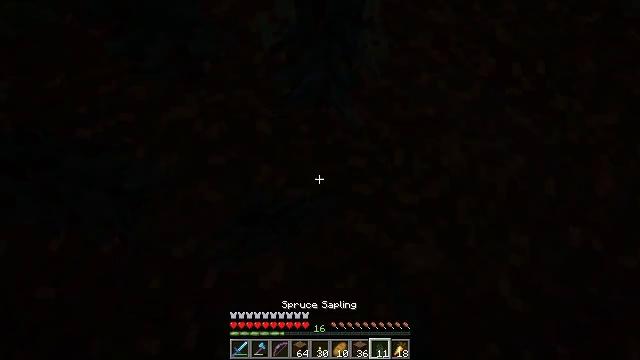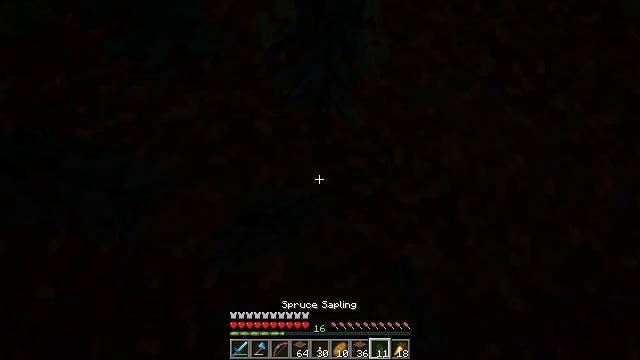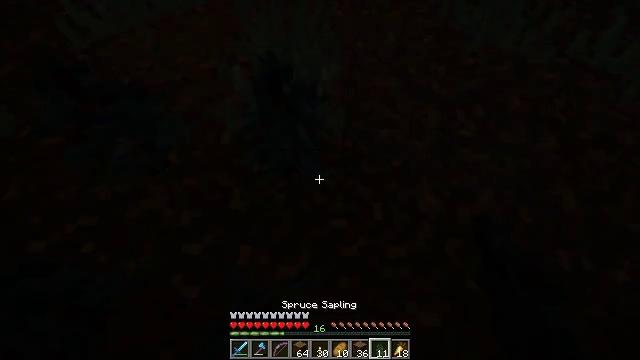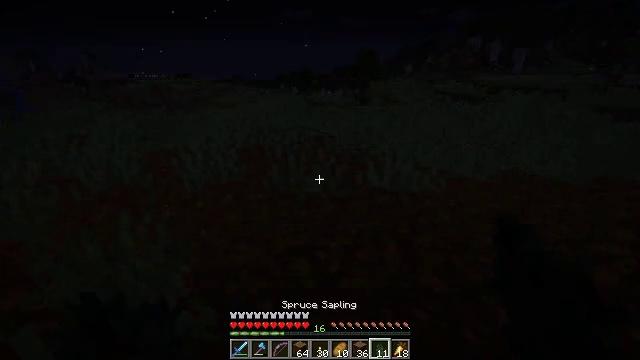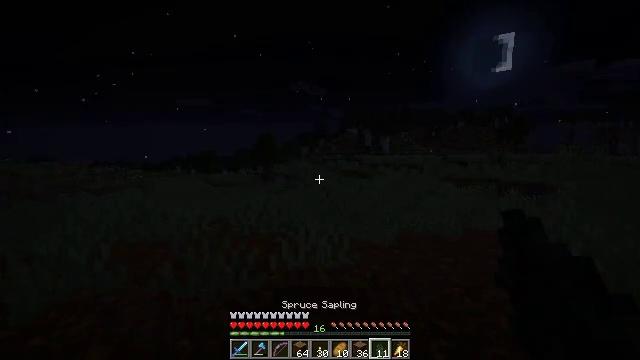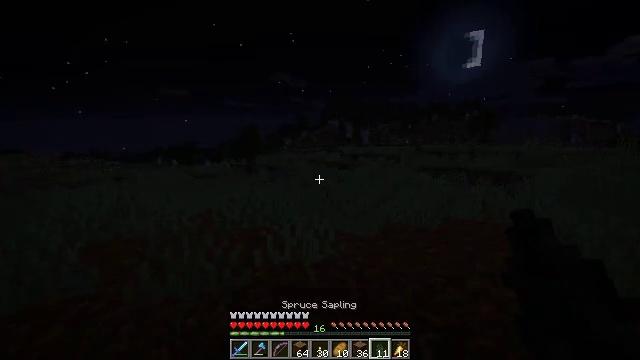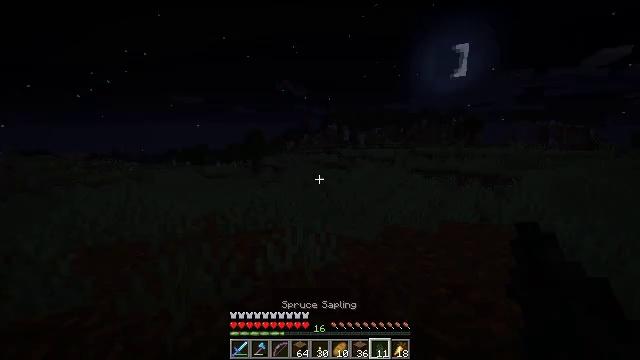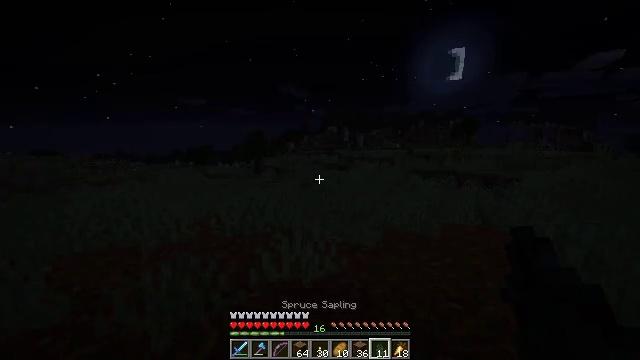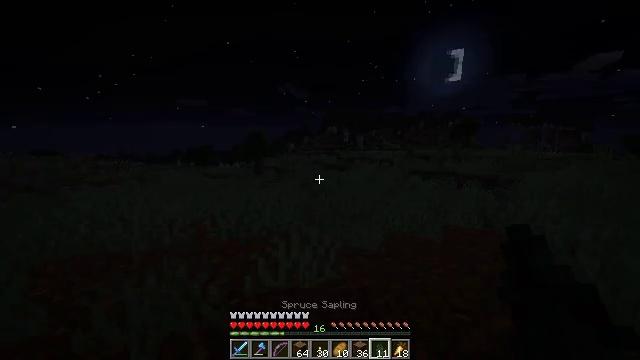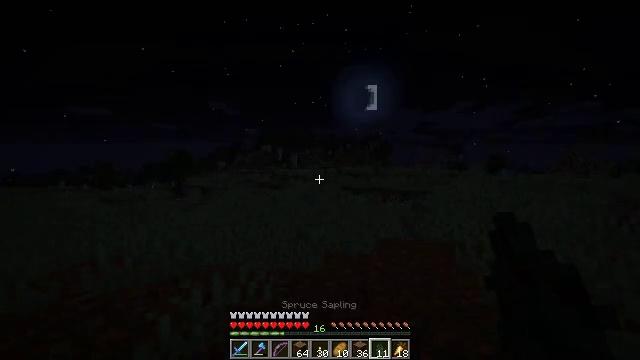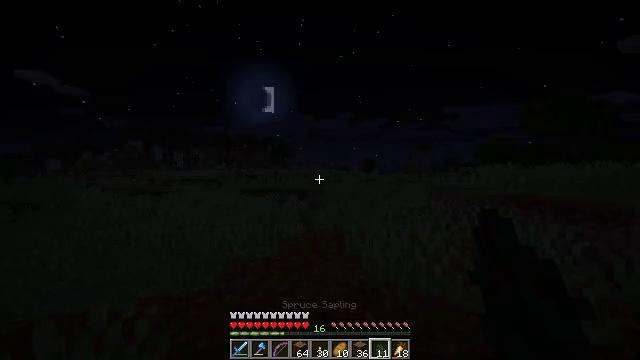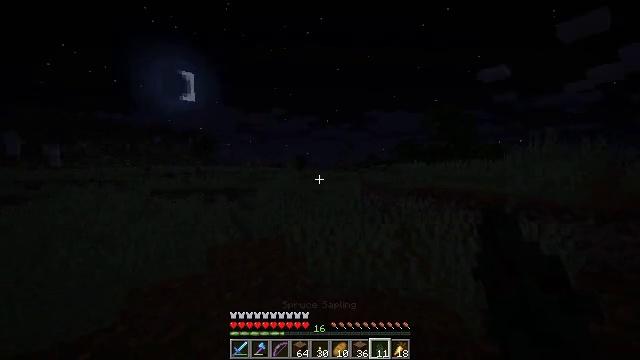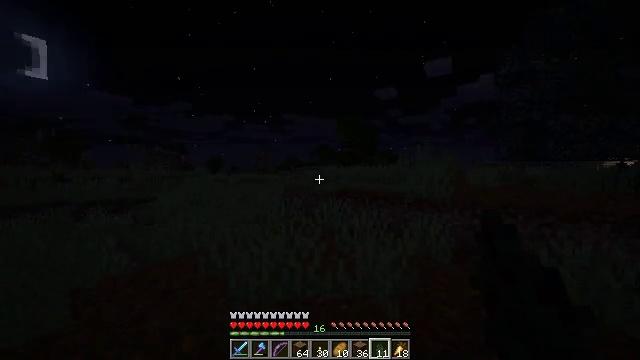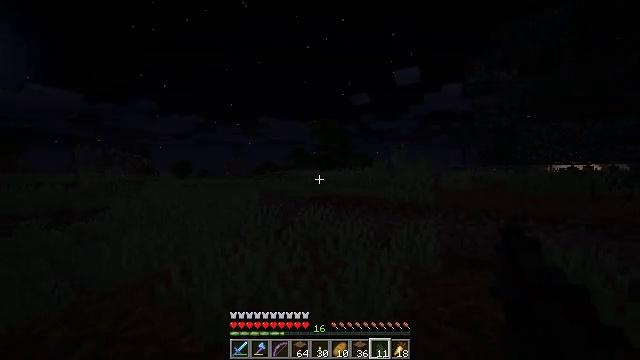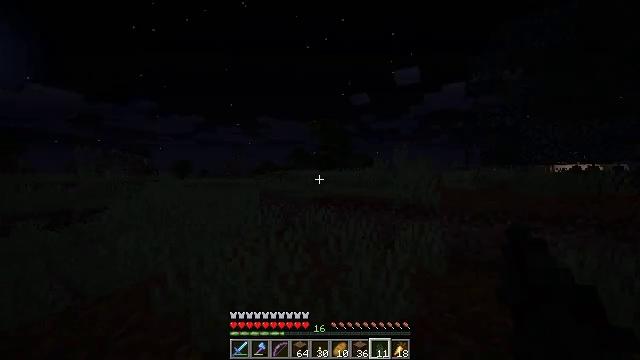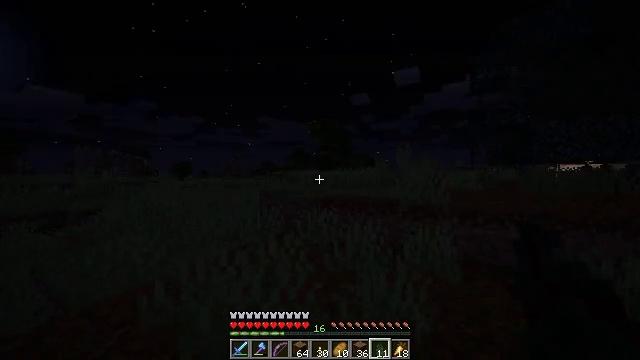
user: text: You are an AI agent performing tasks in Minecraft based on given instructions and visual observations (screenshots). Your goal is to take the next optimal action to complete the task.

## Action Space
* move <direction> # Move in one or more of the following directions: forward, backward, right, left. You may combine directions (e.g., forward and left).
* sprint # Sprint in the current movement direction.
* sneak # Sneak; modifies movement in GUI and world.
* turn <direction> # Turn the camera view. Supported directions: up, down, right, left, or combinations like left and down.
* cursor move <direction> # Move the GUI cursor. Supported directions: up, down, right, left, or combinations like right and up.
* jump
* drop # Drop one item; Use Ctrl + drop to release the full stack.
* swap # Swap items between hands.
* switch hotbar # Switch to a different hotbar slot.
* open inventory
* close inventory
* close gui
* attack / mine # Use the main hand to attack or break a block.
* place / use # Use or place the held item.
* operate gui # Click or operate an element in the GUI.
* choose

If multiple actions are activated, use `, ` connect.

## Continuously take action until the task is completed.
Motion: motion action
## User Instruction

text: Punch the spruce leaves to get saplings.
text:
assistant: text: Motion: no_op
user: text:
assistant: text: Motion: move forward, turn right and up
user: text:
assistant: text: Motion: move forward, turn right and up
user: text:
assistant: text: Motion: move forward, sprint, turn right and up
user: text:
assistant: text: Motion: move forward, sprint, turn right and down
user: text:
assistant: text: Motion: move forward, sprint
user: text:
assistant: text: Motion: move forward, sprint
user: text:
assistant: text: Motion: move forward, sprint
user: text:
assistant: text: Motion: move forward, sprint, turn right and up
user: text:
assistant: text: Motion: move forward, sprint, turn right
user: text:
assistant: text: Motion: move forward, sprint, turn right
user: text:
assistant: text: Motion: move forward, sprint, turn right
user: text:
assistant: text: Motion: move forward, sprint, turn right and up
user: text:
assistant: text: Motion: move forward, sprint
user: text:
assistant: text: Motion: move forward, sprint
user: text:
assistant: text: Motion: move forward, sprint, turn right
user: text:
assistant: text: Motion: move forward, sprint, turn right and up, jump
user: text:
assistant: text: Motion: move forward, sprint, turn right and up, jump
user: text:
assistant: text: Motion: move forward, sprint, turn right and down, jump
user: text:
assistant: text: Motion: move forward, turn right and down, jump
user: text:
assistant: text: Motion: move forward, turn right
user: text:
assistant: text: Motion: move forward
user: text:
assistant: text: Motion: move forward, turn right
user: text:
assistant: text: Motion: move forward, turn right, switch to hotbar 1
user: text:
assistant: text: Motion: move forward, turn right, switch to hotbar 1
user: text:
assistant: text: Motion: move forward, turn right, switch to hotbar 1
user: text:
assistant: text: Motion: move forward, turn right
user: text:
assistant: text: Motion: move forward
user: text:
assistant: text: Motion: move forward, jump
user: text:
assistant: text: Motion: move forward, jump